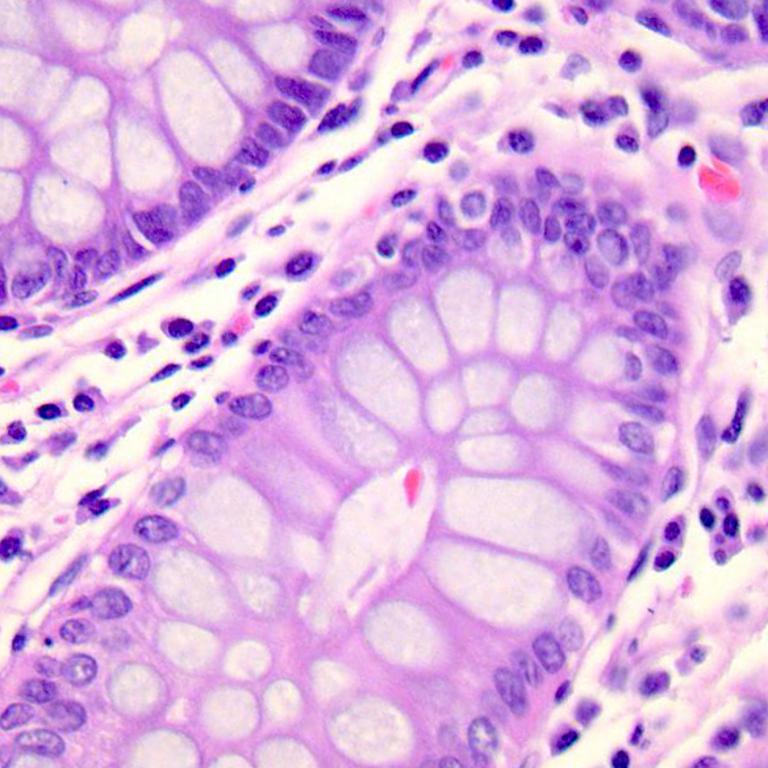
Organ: colon
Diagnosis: benign